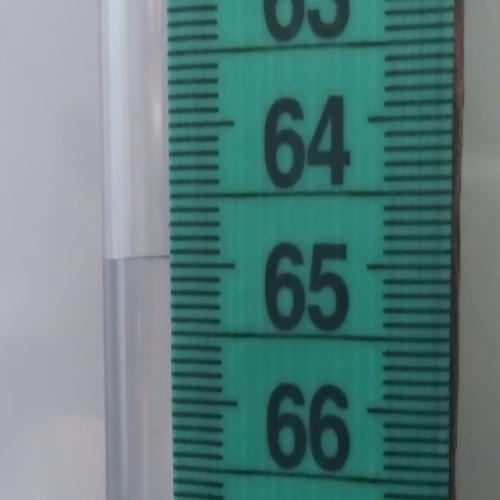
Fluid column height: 64.9 cm